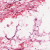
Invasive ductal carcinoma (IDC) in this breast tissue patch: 0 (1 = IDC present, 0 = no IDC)